Field crop: tomato
Growth stage: 2
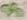
Species: solanum